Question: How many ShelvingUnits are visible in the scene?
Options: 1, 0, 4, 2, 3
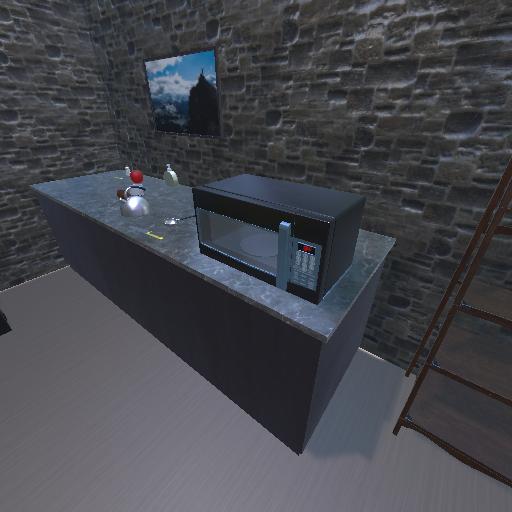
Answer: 1